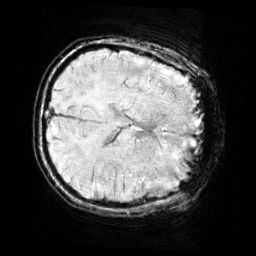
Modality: SWI
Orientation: axial
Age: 10
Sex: female
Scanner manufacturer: siemens
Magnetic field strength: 3 T
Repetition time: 0.027 s
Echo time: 0.02 s